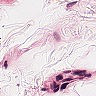
Metastatic tissue present: no